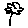
Label: flower